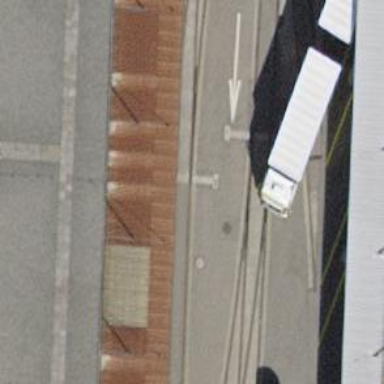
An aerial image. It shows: Railway switch.